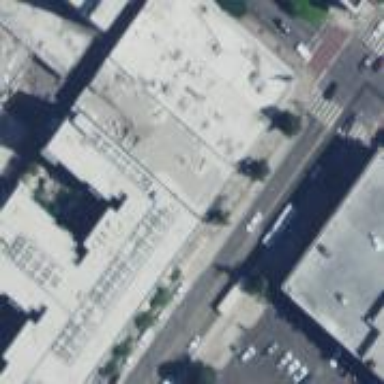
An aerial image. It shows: Retail building.